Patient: sex M, age 42
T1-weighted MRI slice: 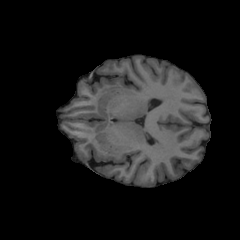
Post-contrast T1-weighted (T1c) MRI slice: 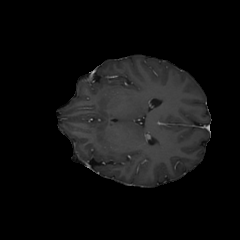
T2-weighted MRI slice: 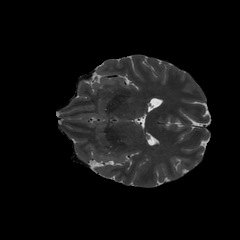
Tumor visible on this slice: no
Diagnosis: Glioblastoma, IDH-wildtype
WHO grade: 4